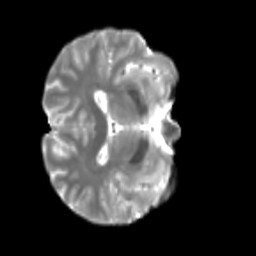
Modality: T2w
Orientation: axial
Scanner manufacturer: siemens
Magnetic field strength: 3 T
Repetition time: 4 s
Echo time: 0.0594 s